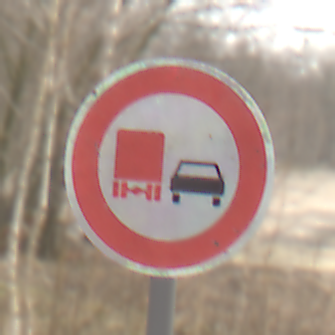
Verkehrszeichen: UeberholverbotKraftfahrzeuge
Umgebung: Outdoor, Nature
Tageszeit: MorningAfternoon
Wetter: PartlyCloudy
Licht: Natural
Jahreszeit: Winter
Kontrast: MediumContrast